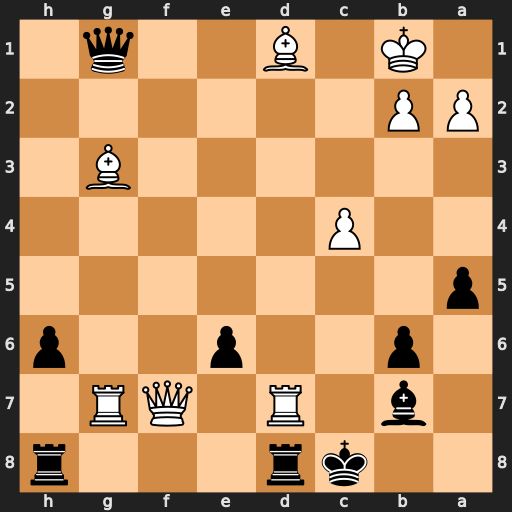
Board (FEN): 2kr3r/1b1R1QR1/1p2p2p/p7/2P5/6B1/PP6/1K1B2q1
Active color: b
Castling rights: -
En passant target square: -
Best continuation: Be4+ Kc1 Qe3+ Rd2 Qxd2#